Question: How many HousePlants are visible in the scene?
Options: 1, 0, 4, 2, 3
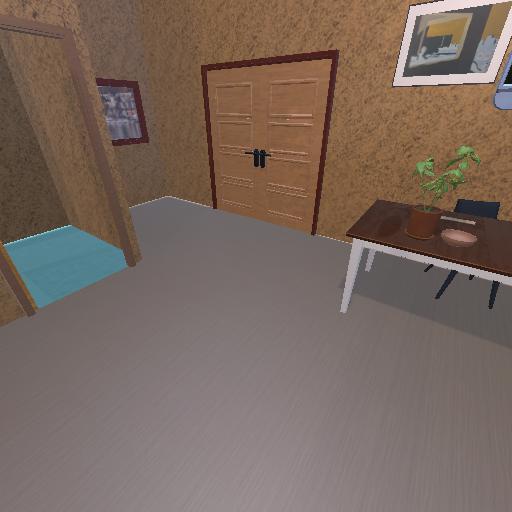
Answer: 1